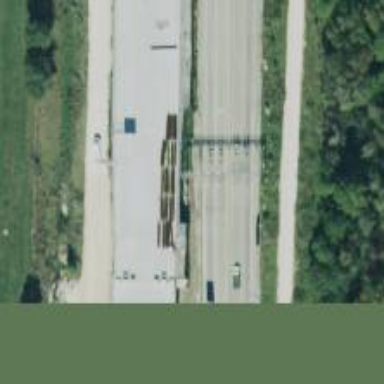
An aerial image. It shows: Toll gantry on the road.